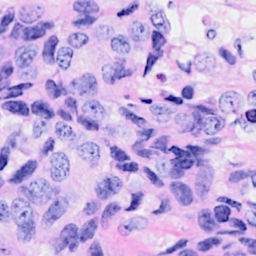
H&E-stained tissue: Breast